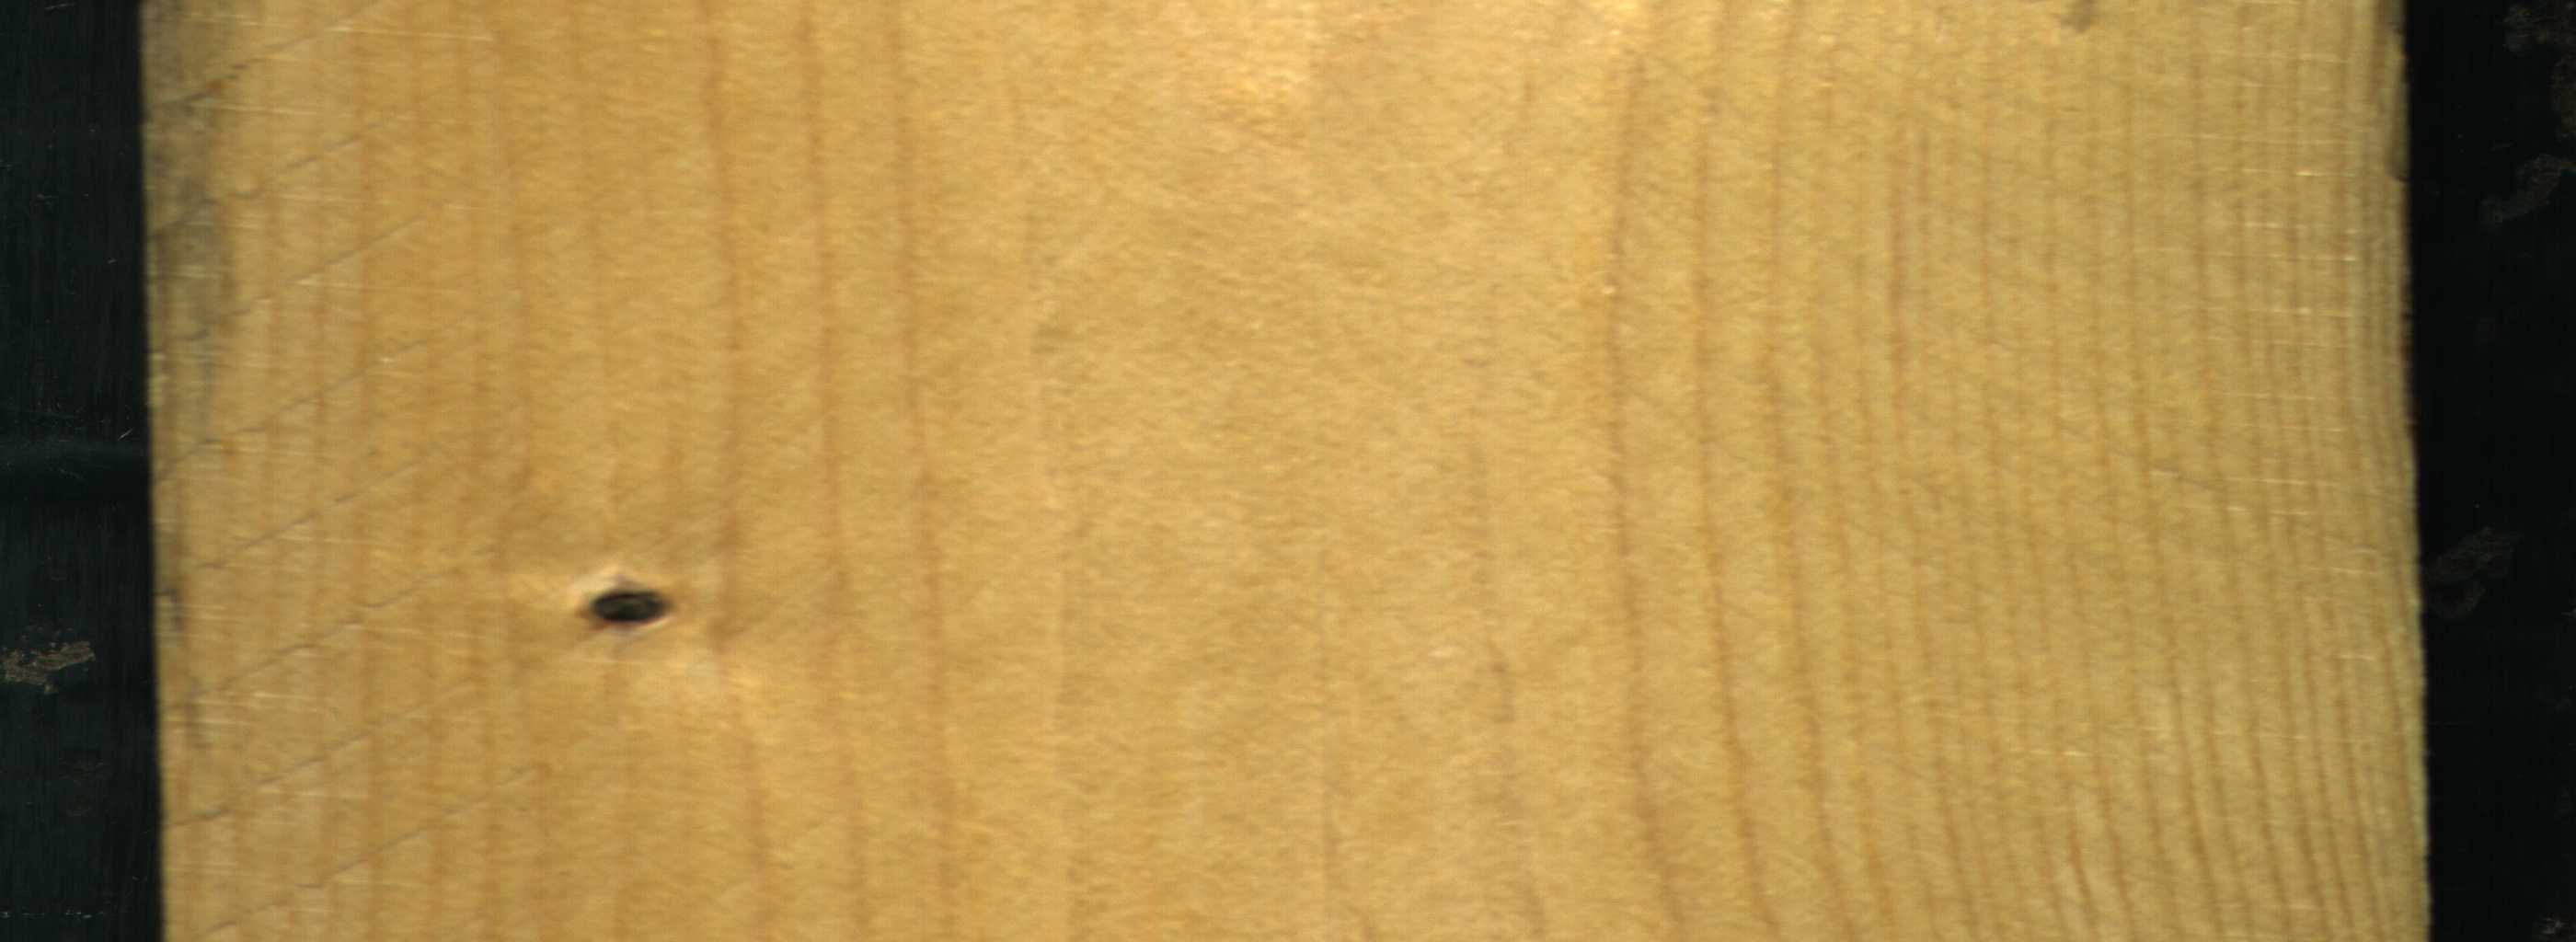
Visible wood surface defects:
Blue_Stain
Dead_Knot